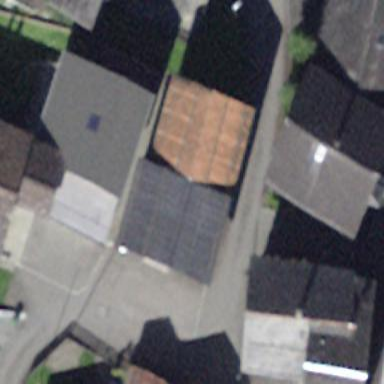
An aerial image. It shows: Building.